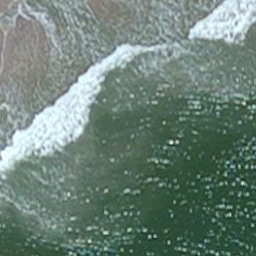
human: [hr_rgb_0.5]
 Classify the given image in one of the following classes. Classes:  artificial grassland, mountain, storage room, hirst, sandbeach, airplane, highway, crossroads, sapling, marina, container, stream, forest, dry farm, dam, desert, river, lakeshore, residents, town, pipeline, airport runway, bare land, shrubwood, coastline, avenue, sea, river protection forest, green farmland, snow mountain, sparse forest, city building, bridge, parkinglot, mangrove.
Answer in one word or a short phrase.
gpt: coastline